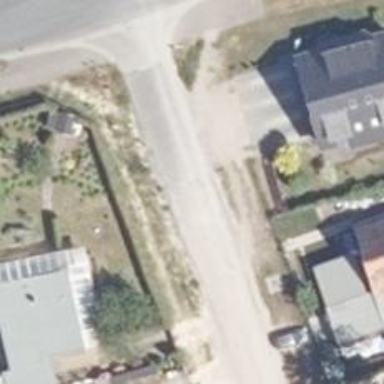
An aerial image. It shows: Smooth asphalt road in residential area.